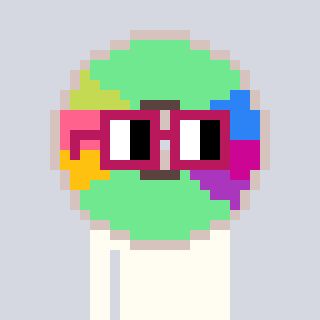
a pixel art character with square dark red glasses, a cd-shaped head and a bege-colored body on a cool background